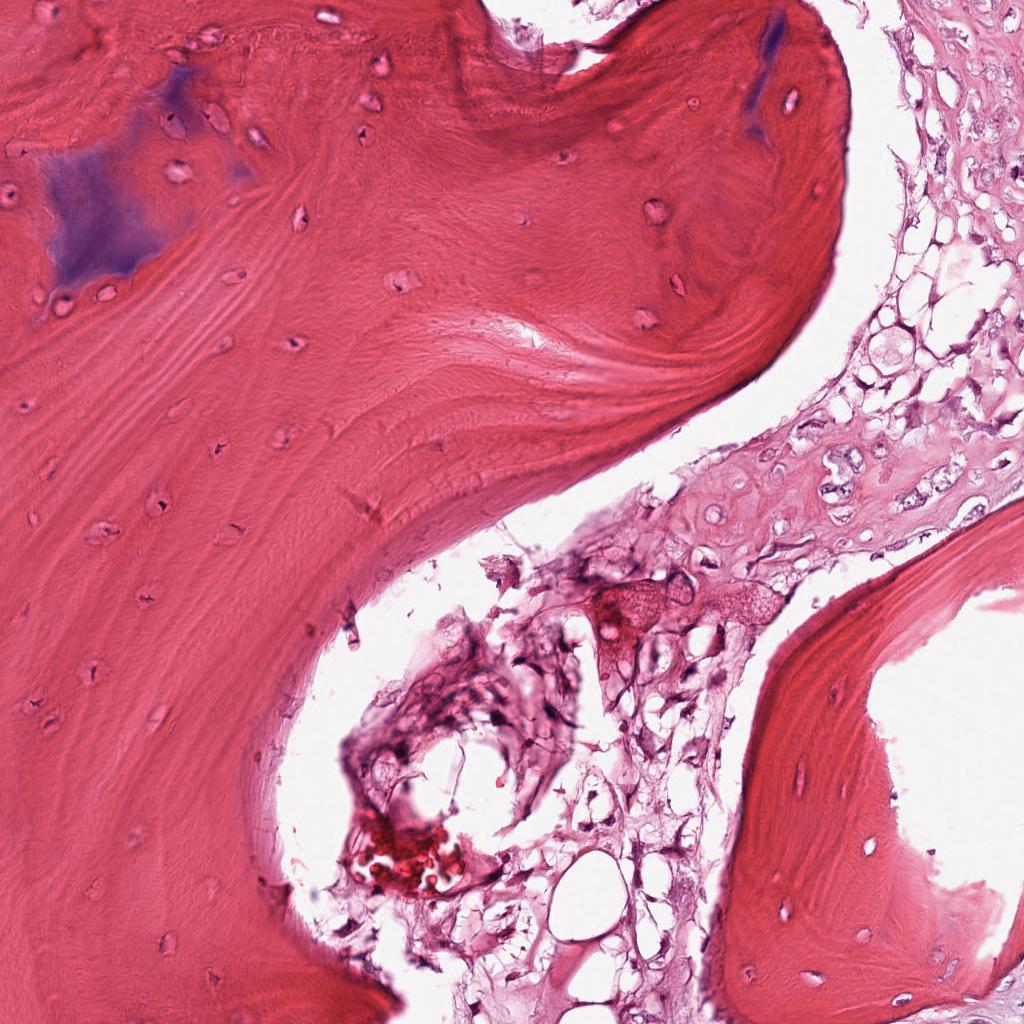
Label: Viable